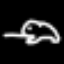
Label: frog